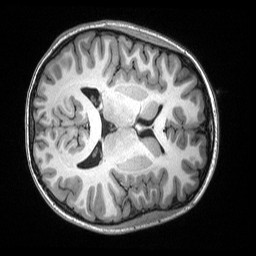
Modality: T1w
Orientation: axial
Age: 17
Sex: female